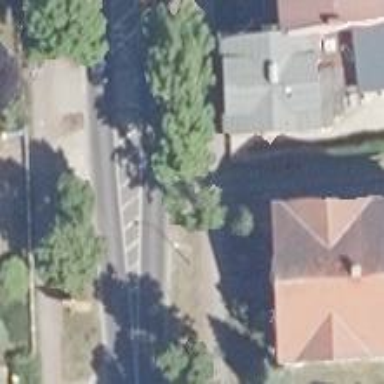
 featuring sidewalks on both sides and cycle track."